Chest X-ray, PA view. Patient: 61 years old, sex M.
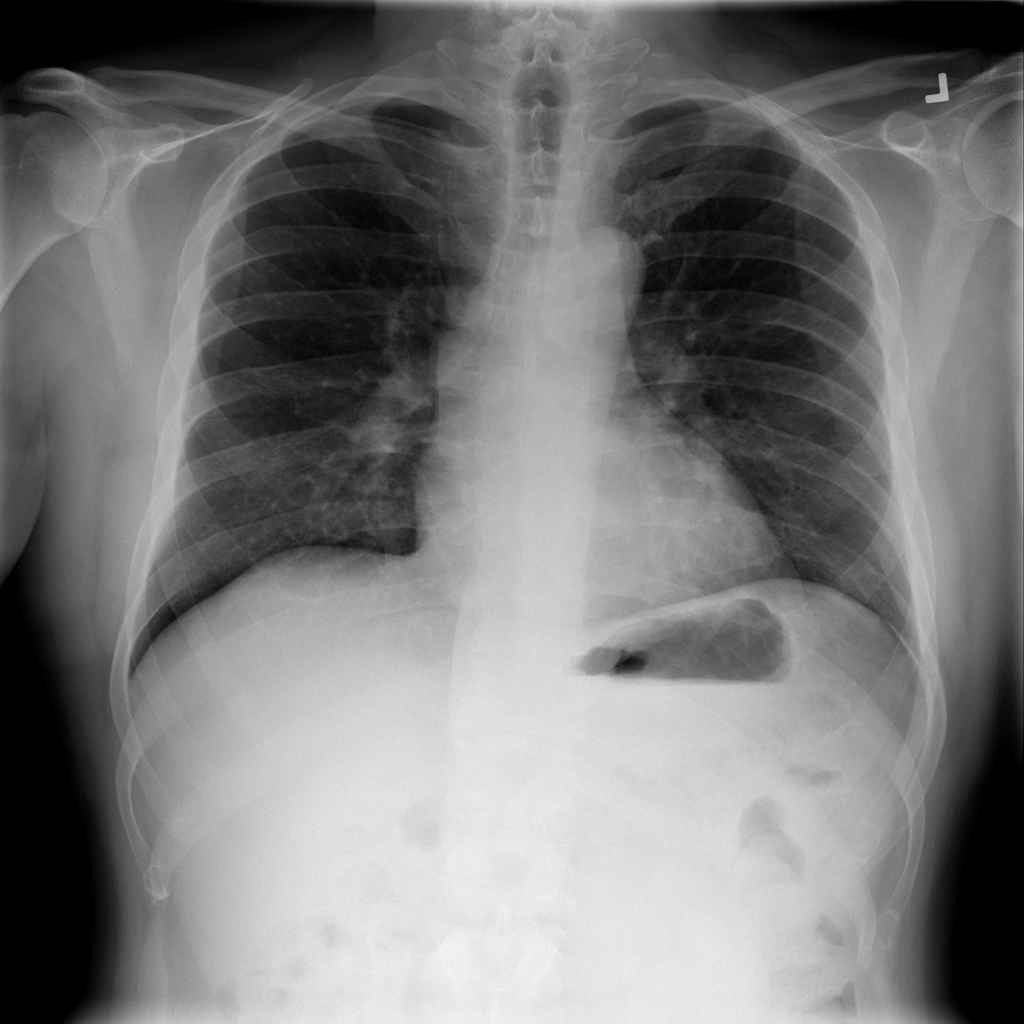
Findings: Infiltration